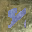
Label: 4